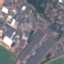
Land use / land cover: Industrial